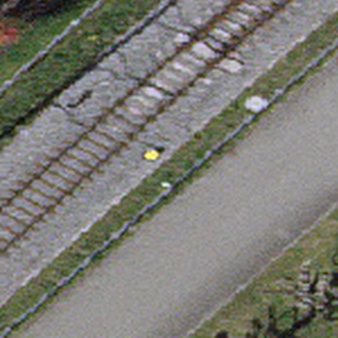
Label: other